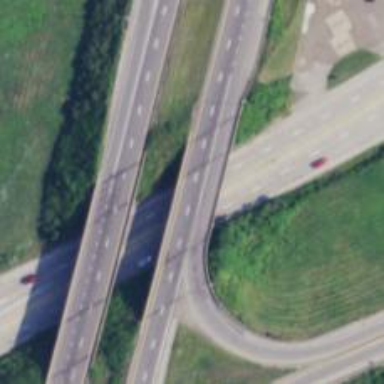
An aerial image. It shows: Motorway bridge.